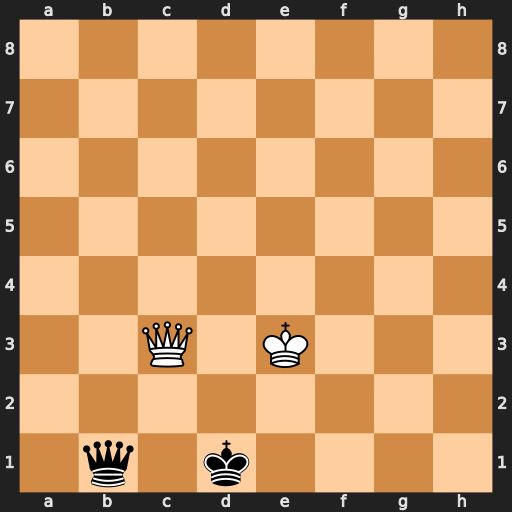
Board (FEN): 8/8/8/8/8/2Q1K3/8/1q1k4
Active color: w
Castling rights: -
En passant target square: -
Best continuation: Qd2#